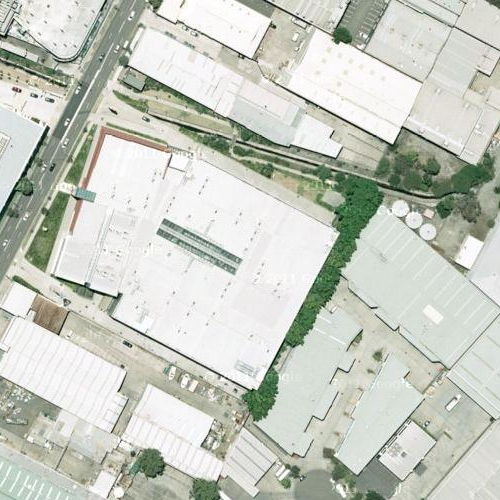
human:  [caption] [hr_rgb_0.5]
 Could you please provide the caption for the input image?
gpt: Some roads with plants on the roadside go through the industrial area .

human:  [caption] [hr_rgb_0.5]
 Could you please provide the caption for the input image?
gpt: An industrial area with many white buildings arranged densely .

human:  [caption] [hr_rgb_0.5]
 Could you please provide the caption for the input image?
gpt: An industrial area with many white buildings while some roads go through this area .

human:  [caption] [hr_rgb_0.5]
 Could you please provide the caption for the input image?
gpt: This is an industrial area with some white buildings densely arranged .

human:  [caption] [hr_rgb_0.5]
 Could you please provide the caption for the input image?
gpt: There are some white buildings arranged densely in the industrial area while some roads go through .